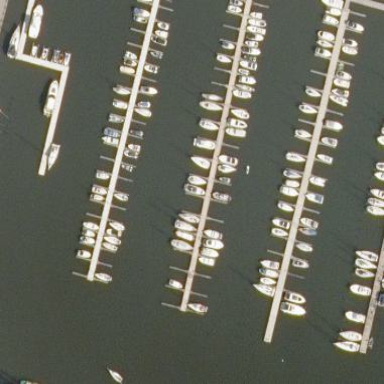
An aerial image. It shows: Marina with mooring facilities and sanitary dump station.